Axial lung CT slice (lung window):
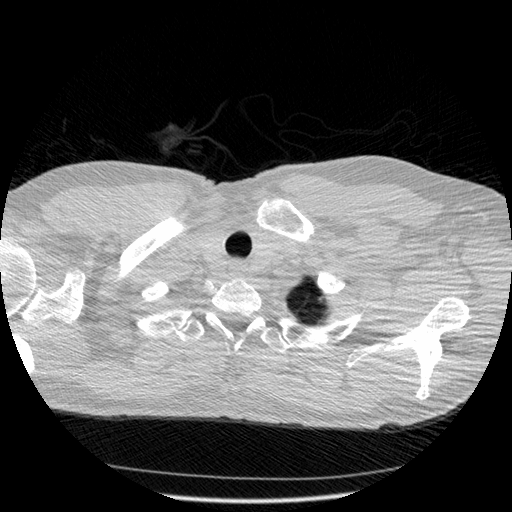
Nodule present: no